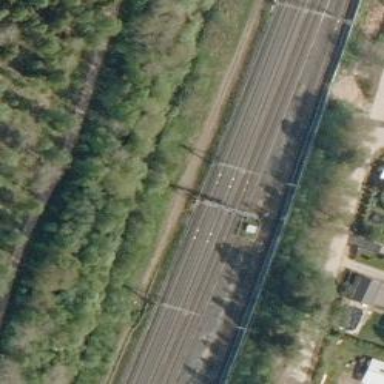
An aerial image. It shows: Railway track with continuous electrified contact line.